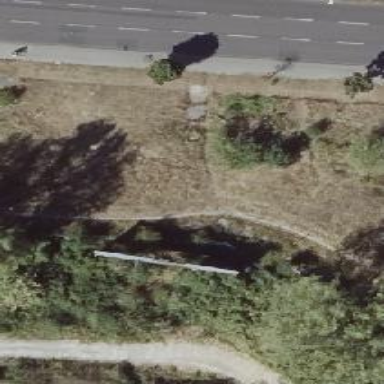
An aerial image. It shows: Dirt path with tracktype grade5.